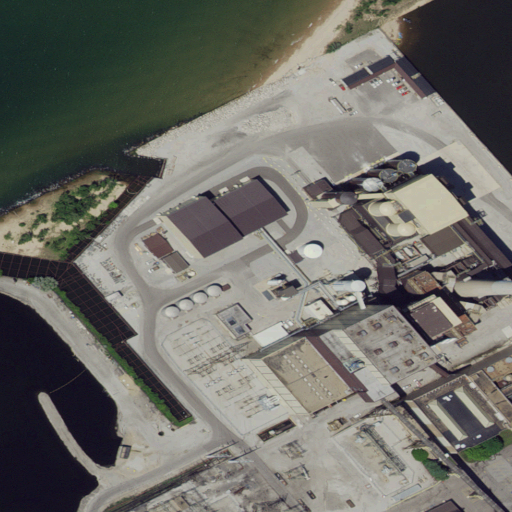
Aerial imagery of dune(s) in Indiana named Hoosier Slide (historical) containing high intensity development, medium intensity development, open water, barren land, and low intensity development